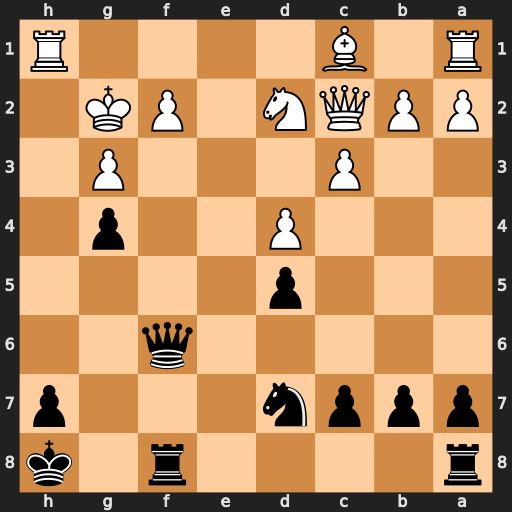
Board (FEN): r4r1k/pppn3p/5q2/3p4/3P2p1/2P3P1/PPQN1PK1/R1B4R
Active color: b
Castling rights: -
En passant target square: -
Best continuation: Qxf2#